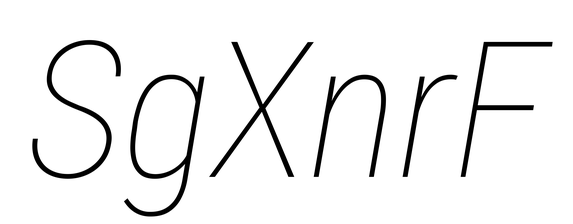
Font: Roboto-Italic_Condensed_Thin_Italic